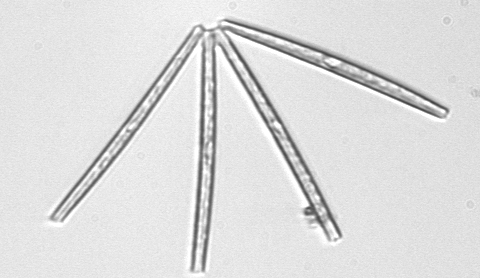
Label: Thalassionema